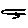
Label: zigzag